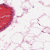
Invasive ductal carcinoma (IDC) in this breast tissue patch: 0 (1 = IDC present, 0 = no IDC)